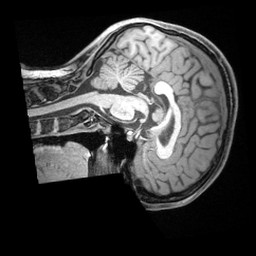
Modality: T1w
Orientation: sagittal
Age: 20
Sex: female
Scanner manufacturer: siemens
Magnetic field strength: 3 T
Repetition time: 1.68 s
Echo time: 0.00188 s